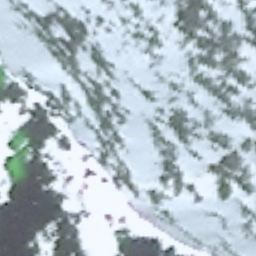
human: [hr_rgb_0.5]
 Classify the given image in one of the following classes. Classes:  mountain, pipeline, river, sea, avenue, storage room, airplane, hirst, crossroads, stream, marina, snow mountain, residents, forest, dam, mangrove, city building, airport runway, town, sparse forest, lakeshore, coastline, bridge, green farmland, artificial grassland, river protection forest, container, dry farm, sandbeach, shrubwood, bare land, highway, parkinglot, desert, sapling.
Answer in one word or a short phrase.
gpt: snow mountain